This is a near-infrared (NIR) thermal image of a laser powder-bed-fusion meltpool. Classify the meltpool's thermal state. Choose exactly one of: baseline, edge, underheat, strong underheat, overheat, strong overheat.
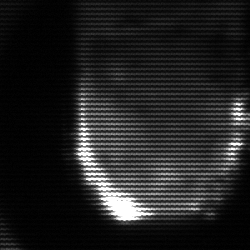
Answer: baseline